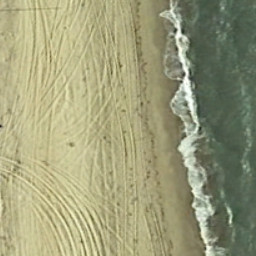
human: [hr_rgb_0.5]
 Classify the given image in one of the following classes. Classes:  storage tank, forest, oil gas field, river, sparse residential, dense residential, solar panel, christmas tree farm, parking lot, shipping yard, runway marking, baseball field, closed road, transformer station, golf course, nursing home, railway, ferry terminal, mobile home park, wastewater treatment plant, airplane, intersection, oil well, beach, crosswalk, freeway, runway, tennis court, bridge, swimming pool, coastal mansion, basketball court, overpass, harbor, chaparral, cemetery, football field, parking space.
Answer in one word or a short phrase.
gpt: beach